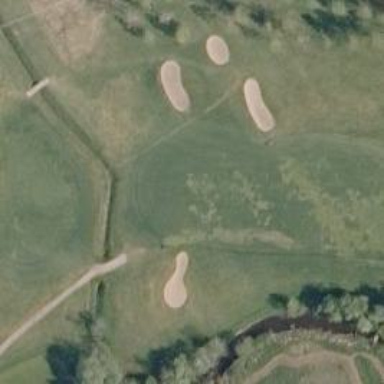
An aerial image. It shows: View of golf hole.